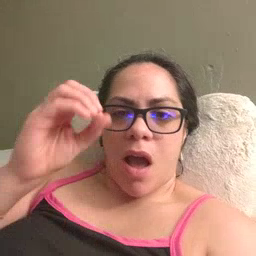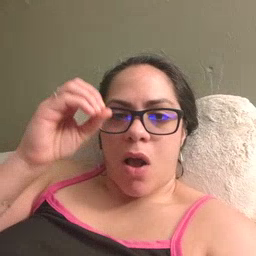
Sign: owl